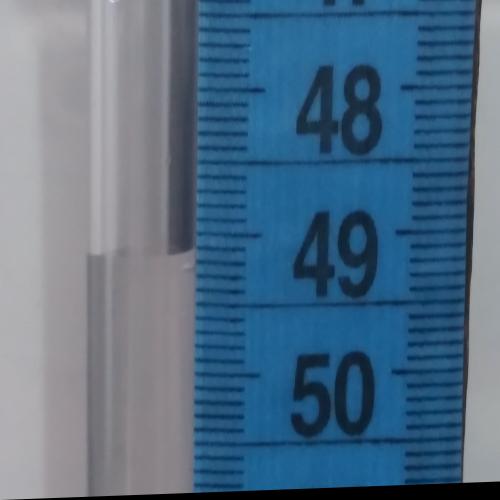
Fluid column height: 49.1 cm